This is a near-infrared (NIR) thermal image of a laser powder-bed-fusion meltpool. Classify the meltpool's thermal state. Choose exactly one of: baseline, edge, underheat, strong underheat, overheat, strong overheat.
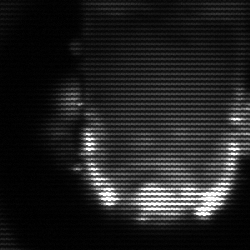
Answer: baseline